Question:
I am trying to hide the Rows that are false.
Currently I have
'''
Private Sub Worksheet_Change(ByVal Target As Excel.Range)
If Range("B10:B13") = False Then
Target.EntireRow.Hidden = True
End If
End Sub
'''
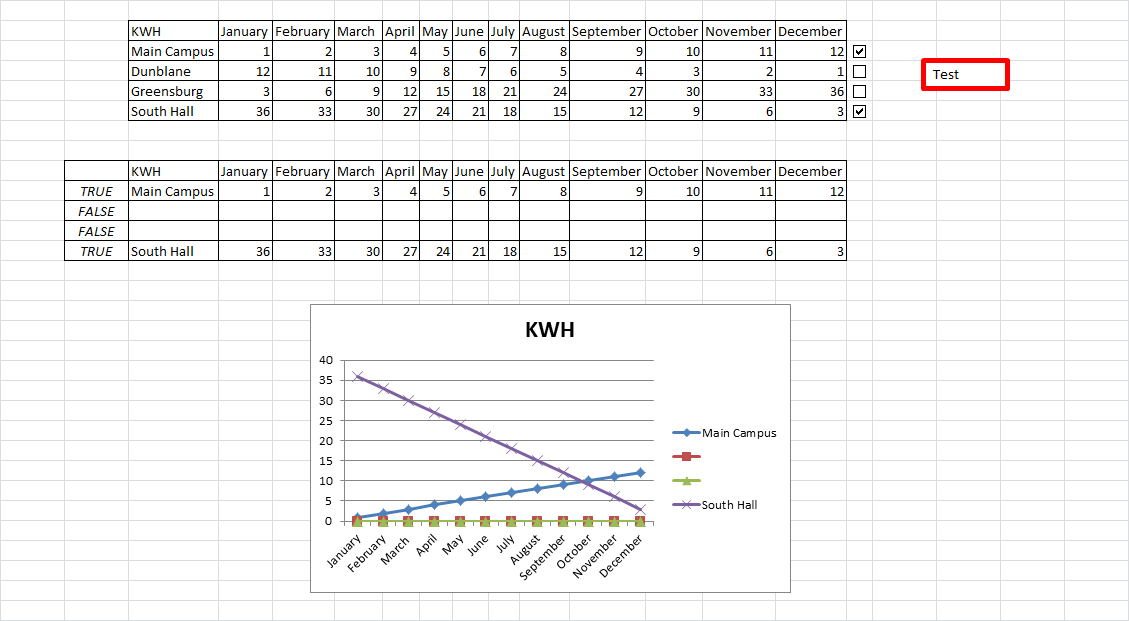
Answer: Try iterating over each cell in the range and testing its value like this
'''
Private Sub Worksheet_Change(ByVal Target As Excel.Range)
Dim c As Range
For Each c In Range("B9:B13")
If Not c.Value Then
c.EntireRow.Hidden = True
End If
Next c
End Sub
'''
Edit: I think another way you can achieve the result you are after is to remove the series from the chart
'''
Dim n As Long
With ChartObjects(1).Chart
For n = .SeriesCollection.Count To 1 Step -1
With .SeriesCollection(n)
If .Name = "" Then
.Delete
End If
End With
Next n
End With
'''